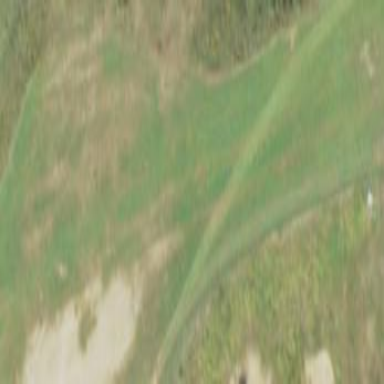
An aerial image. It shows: Grass runway at the airport.